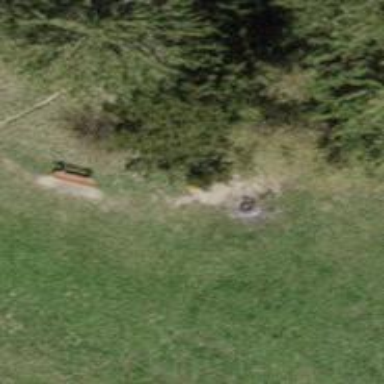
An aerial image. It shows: Barbecue facility.